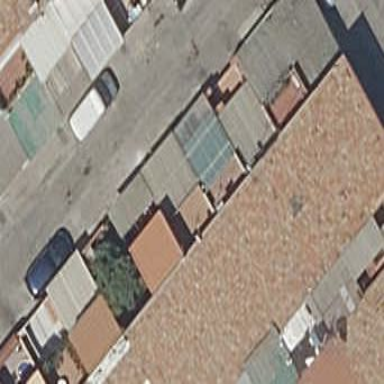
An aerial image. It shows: Terrace building.